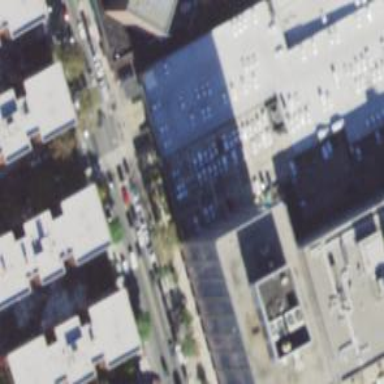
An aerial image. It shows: Building serving as post office.